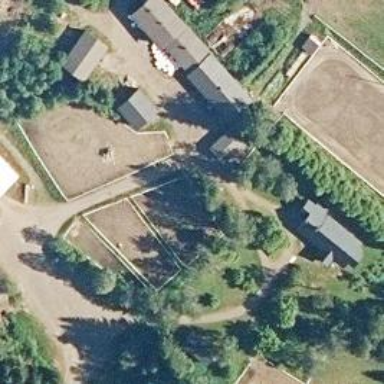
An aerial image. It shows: Area designated for horse riding.